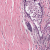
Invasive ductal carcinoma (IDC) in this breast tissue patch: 0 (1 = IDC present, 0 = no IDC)